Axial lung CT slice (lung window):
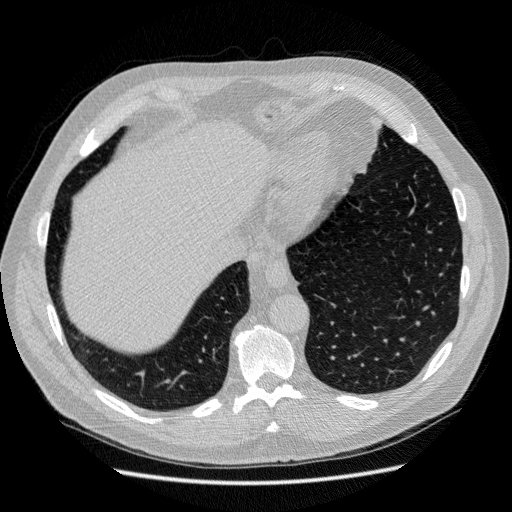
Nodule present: no